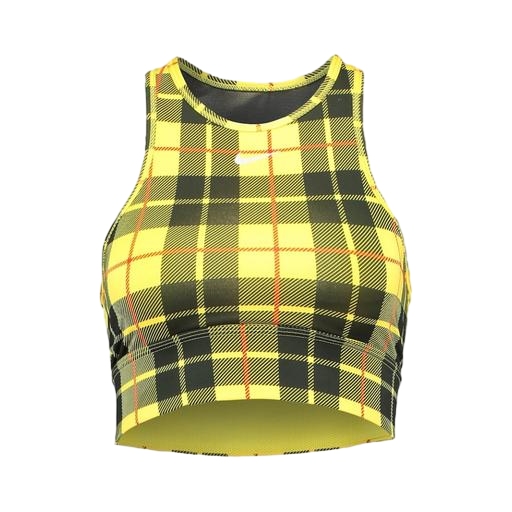
multicolor court pure tennis top, yellow bust support vest, multicolor studio high intensity tank top, white background